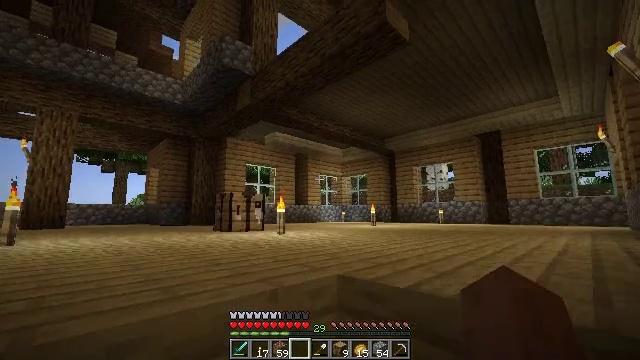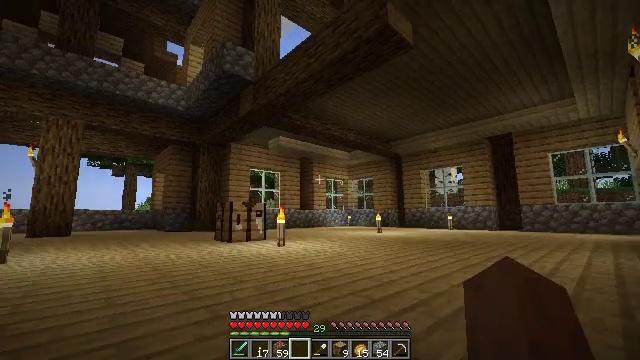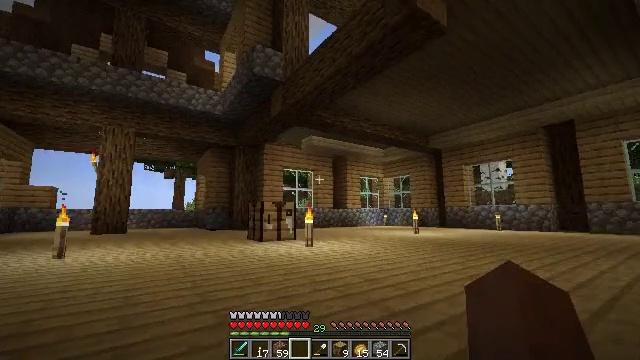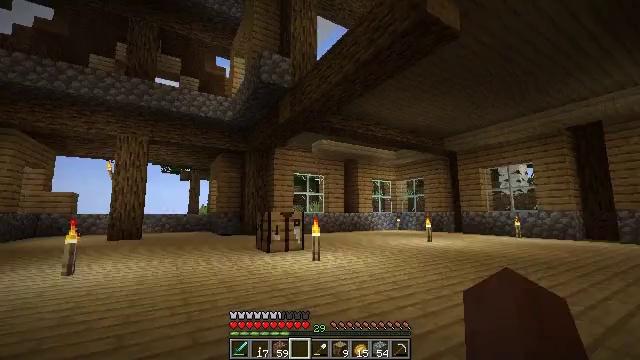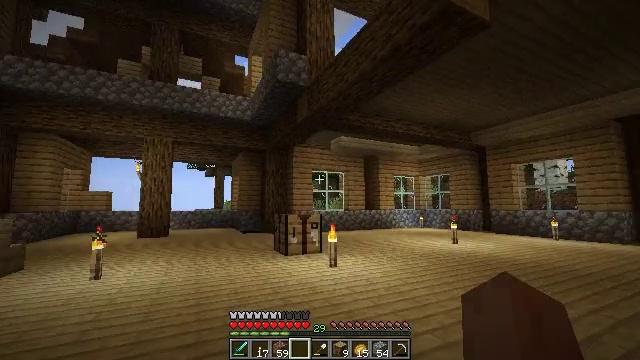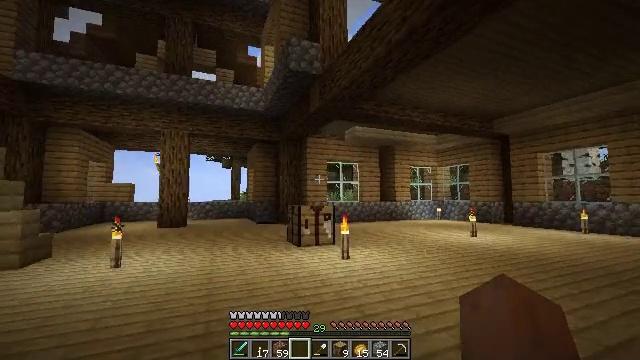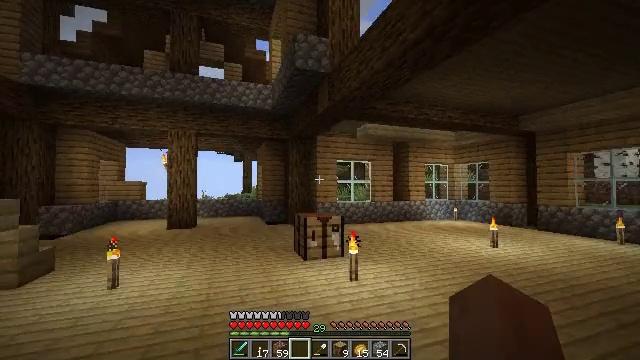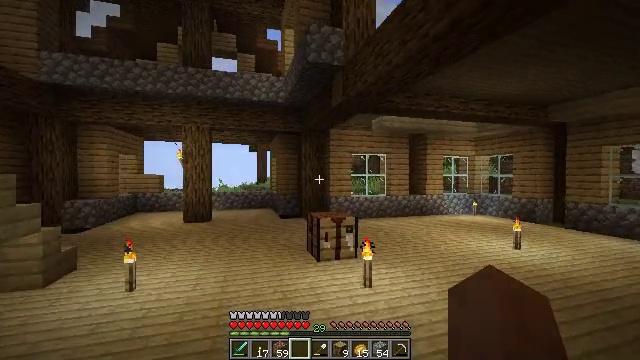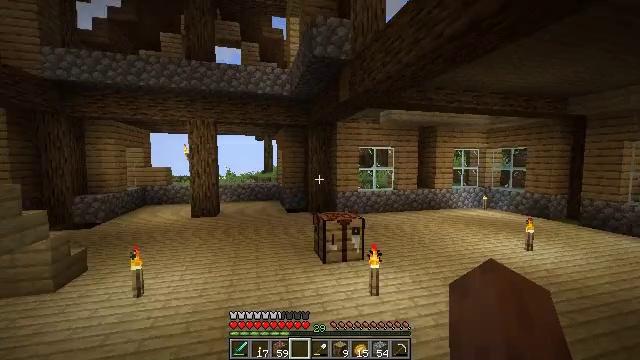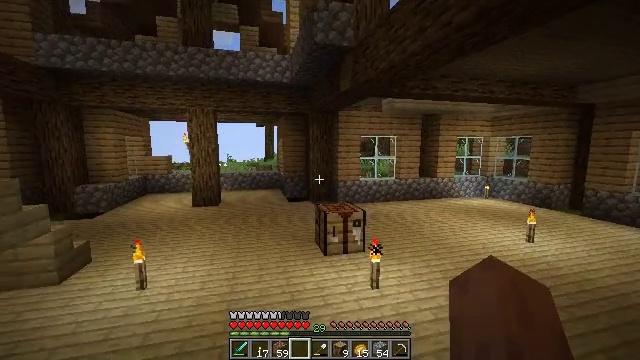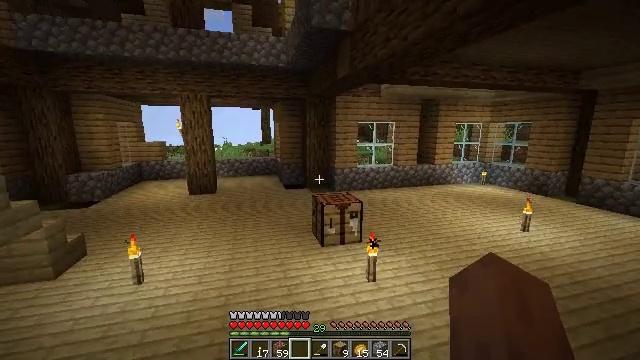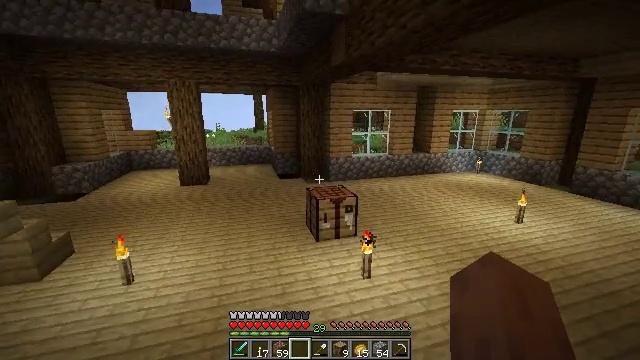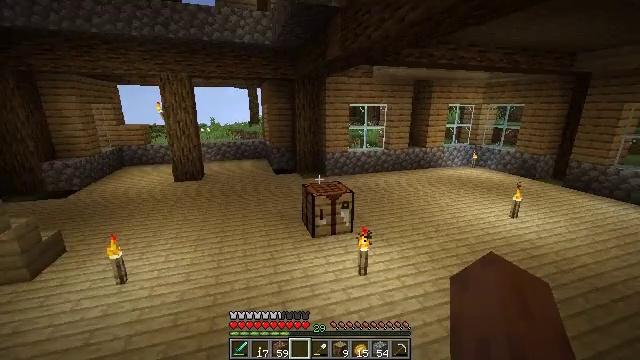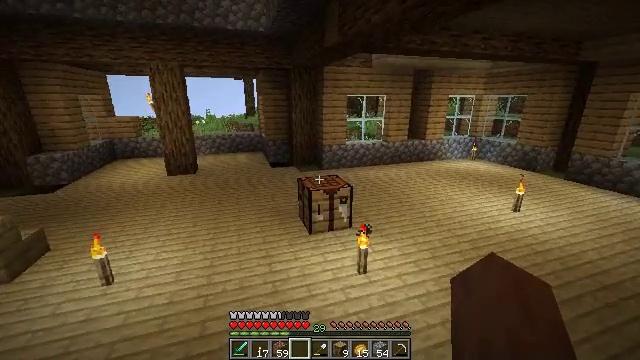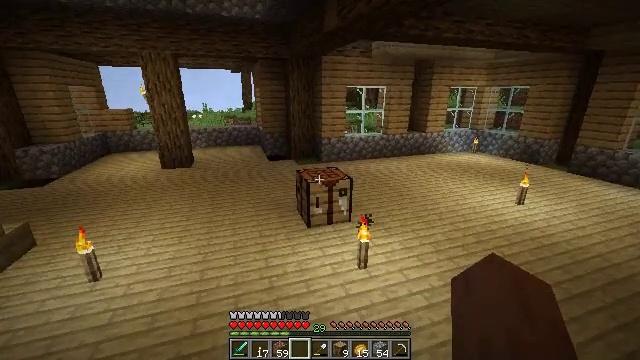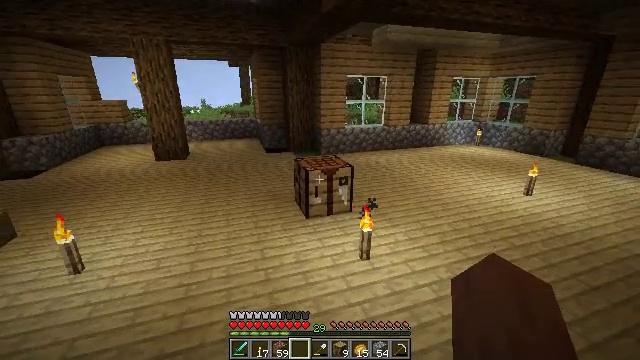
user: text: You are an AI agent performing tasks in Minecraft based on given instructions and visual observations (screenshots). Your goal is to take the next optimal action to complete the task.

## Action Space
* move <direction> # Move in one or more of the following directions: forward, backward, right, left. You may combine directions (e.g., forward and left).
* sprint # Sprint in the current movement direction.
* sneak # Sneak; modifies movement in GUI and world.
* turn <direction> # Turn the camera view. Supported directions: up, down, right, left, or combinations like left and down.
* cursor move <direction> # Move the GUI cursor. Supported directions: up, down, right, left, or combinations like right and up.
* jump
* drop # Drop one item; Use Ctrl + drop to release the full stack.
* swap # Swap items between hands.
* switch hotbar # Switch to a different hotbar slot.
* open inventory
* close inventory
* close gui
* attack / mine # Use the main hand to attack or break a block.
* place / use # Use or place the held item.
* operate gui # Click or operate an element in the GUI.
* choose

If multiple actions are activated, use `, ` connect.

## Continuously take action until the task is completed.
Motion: motion action
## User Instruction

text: Craft some birch slabs on a crafting table.
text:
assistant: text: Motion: move forward and move right, turn left
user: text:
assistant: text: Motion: move forward and move right, turn left
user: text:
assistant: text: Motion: move forward and move right, turn left
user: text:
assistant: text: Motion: move forward, turn left and down
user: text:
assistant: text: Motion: move forward, turn left and down
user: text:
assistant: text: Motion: move forward, turn left and down
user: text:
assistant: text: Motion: move forward, turn left and down, jump
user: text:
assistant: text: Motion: move forward, turn left and down, jump
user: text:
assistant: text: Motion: move forward, turn down, jump
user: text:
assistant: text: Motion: move forward, turn down, jump
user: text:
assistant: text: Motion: move forward, turn right and down, jump
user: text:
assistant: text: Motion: move forward, turn down, jump
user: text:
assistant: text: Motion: move forward, turn down, jump
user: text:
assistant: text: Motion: move forward, turn down, jump
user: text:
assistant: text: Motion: move forward
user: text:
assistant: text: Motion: move forward
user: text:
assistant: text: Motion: move forward
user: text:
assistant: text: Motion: move forward
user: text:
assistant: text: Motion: move forward
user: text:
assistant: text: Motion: move forward
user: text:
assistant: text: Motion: move forward
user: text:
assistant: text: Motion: move forward
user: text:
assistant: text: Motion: move forward, use / place
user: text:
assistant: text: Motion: move forward, use / place
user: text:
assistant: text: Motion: move forward, use / place
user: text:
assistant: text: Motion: no_op
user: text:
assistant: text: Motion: turn right and down
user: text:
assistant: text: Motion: cursor move down, open gui
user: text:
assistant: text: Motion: cursor move up
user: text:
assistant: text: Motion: no_op